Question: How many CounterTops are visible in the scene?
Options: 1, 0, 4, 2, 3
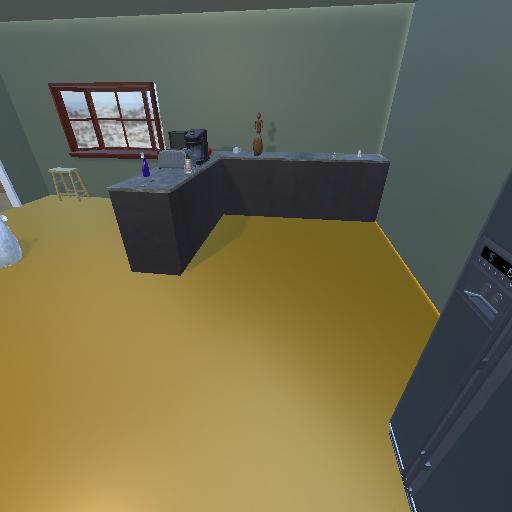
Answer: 1